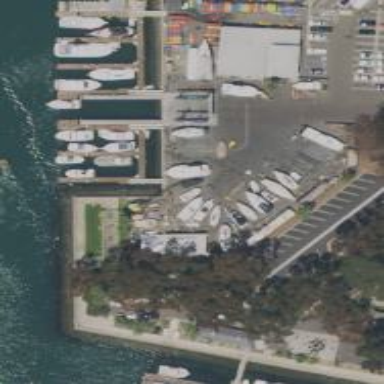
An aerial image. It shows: Pier with mooring facilities.